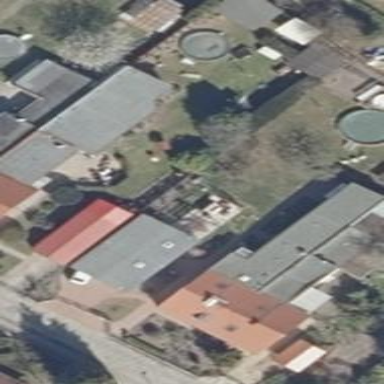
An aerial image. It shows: Semidetached house with gabled roof.